Interaction volume radius: 5 \u00c5
Interaction volume height: 15 \u00c5
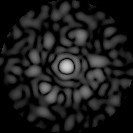
Disorder parameter: 0.8332